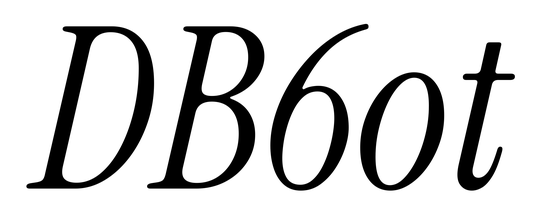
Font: InstrumentSerif-Italic